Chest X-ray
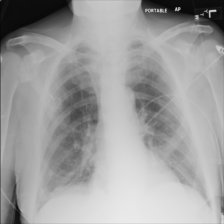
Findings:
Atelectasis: negative
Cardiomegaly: negative
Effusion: negative
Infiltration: negative
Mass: negative
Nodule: negative
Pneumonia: negative
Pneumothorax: negative
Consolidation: negative
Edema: negative
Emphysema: negative
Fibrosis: negative
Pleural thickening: negative
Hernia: negative